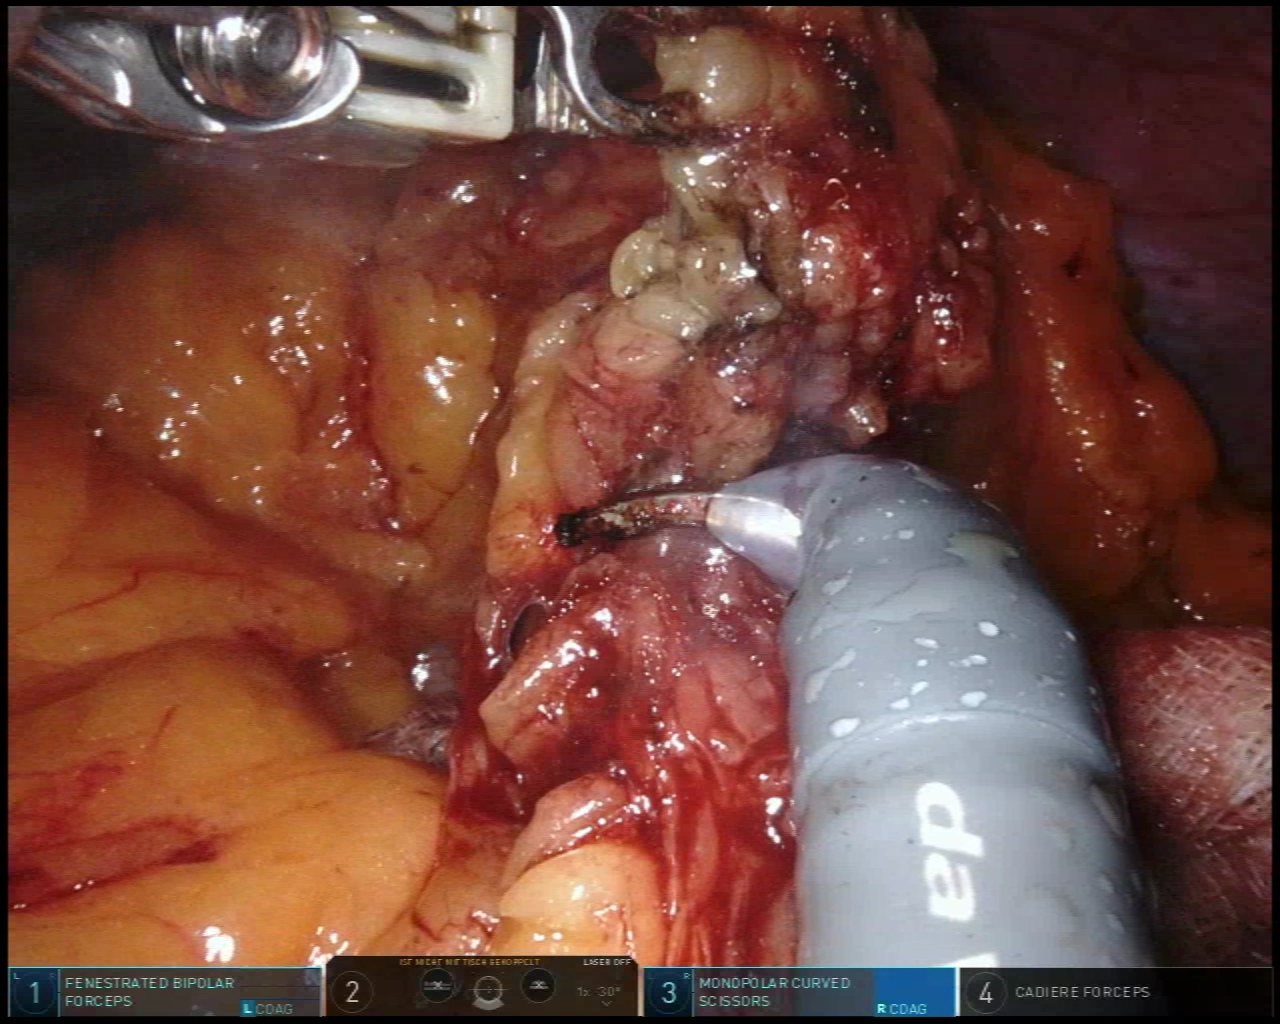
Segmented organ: stomach
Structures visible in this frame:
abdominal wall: yes
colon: no
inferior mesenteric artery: no
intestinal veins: no
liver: no
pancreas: no
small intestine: no
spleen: no
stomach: yes
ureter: no
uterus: no
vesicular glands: no